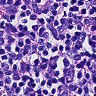
Metastatic tissue present: no